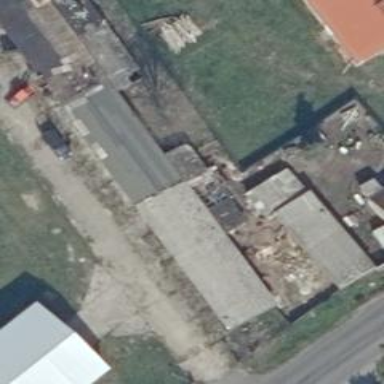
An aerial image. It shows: Group of garages.